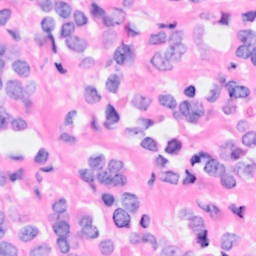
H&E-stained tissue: Breast